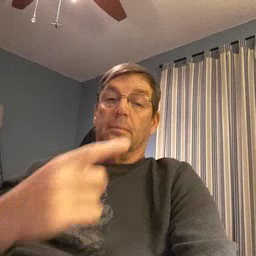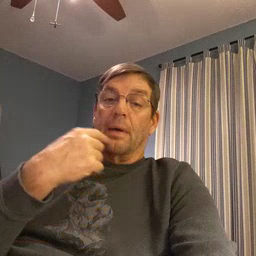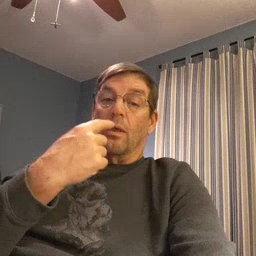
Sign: mouth